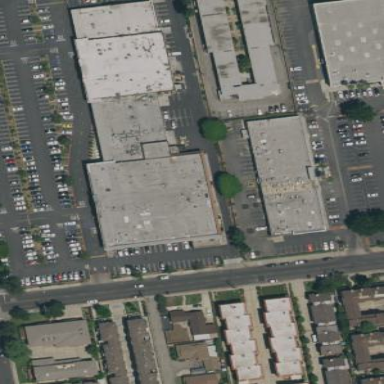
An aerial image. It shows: Supermarket building.